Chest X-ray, PA view. Patient: 21 years old, sex F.
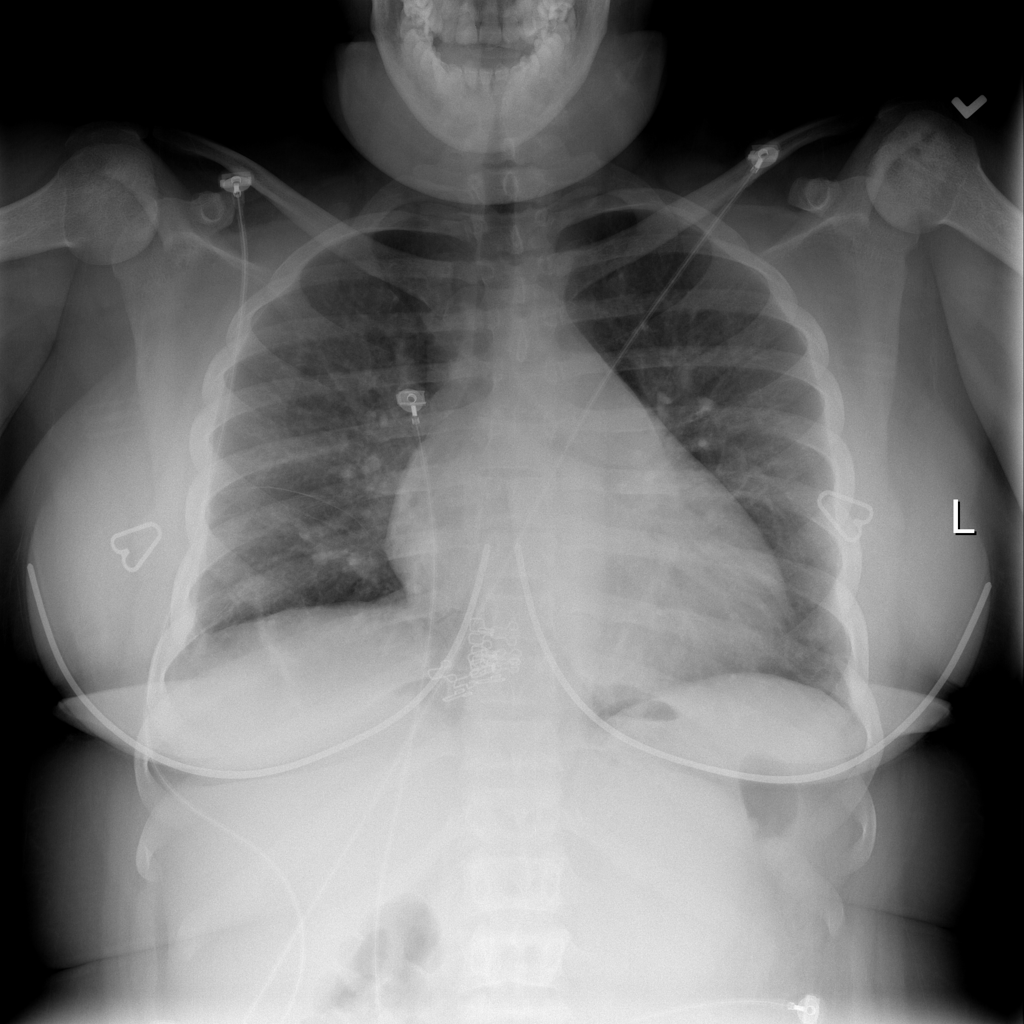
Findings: Infiltration